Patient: sex F, age 29
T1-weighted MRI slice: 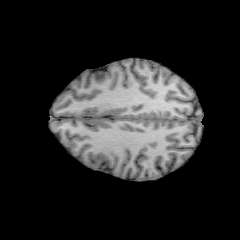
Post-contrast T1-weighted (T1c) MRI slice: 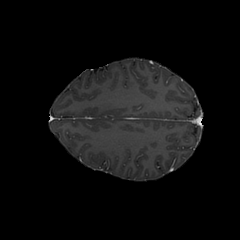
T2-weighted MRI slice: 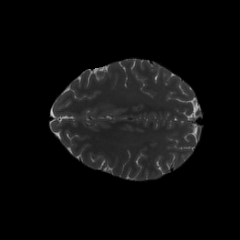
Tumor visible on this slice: no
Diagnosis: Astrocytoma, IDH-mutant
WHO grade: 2